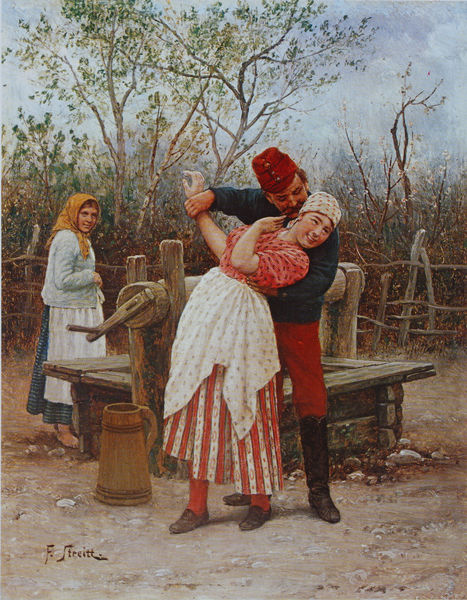
Titel: Am Brunnen
Künstler: Franciszek Streitt
Standort: Schloß Haimhausen bei Dachau
Institution: Gemälde-Cabinett-Unger
Schlagwörter: baum, blau, blätter, gemälde, himmel, kampf, laub, mann, wolken, aquarell, bäume, frauen, gelb, landschaft, menschen, mädchen, sand, äste, braun, bunt, frau, grau, hell, hut, kleid, orange, schwarz, weiss, ölbild, rot, tuch, wolke, zaun, malerei, muster, rock, tanz, anzug, bart, jacke, mütze, schnurrbart, geschichte, gesicht, stein, steine, bild, schauen, signatur, öl, erde, stamm, zweige, busch, büsche, boden, paar, blatt, pflanzen, rosa, wald, bauern, brunnen, genre, kanne, krug, schürze, farbig, magd, kuss, liebe, umarmung, genrebild, genremalerei, man, schuhe, bäuerin, russland, dorf, holzzaun, kopftuch, realistisch, streifen, frühling, bauer, lachen, strümpfe, ärmlich, unterschrift, zweig, uniform, soldat, offizier, stiefel, schuh, kunst, österreich, flirt, tracht, necken, ehepaar, verführung, soladt, dickicht, wäldchen, zaum, leibe, fröhlich, eimer, türkei, fröhlichkeit, ofizier, abwehr, spass, ziehbrunnen, schöpfen, menschne, trach, kurbel, reitstiefel, folkore, haspel, kosaken, kossaken, kroatien, kuk, narrative, pumpe, repin, schäkern, slave, slaven, streitt, tabz, tanu, wasserbehälter